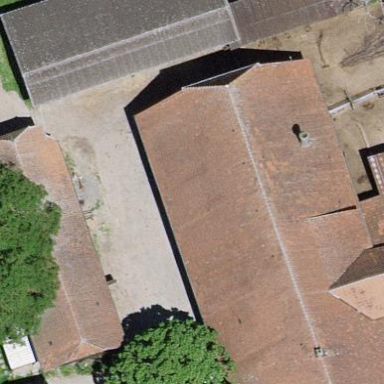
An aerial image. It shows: Farm building.